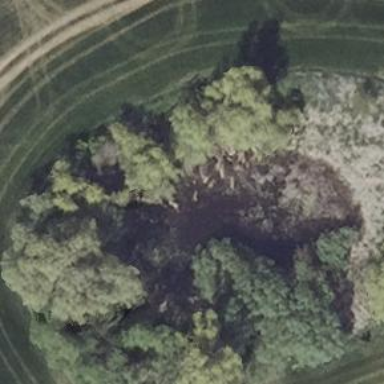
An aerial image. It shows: Pond with natural water.